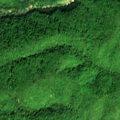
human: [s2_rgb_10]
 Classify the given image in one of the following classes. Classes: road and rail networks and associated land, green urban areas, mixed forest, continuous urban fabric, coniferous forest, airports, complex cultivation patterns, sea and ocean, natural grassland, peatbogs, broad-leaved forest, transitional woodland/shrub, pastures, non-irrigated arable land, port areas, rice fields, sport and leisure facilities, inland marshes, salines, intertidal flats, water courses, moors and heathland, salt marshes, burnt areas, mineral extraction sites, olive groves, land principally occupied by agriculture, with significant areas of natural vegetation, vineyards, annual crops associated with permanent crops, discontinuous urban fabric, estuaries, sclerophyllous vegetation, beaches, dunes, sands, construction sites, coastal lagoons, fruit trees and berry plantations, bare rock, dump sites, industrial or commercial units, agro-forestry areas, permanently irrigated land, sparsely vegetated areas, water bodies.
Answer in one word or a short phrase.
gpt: broad-leaved forest